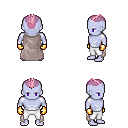
a pixel art fantasy rpg character, male body template, dark elf, purple skin, gray cape, white pants, pink short mohawk hairstyle, gold gloves, four views (front, back, left, right), 2x2 character sprite sheet, small pixel art, hard edges, no anti-aliasing